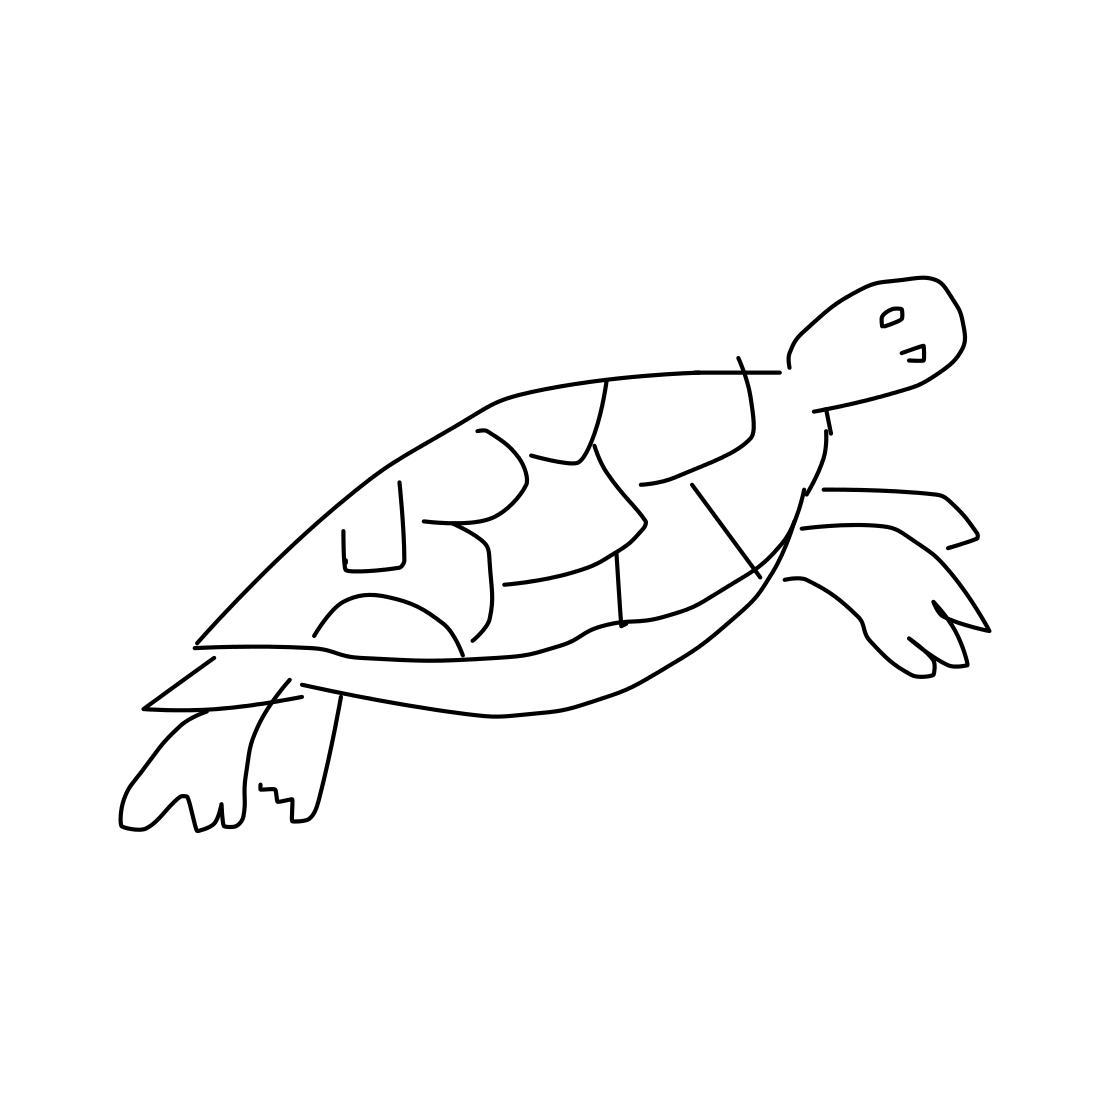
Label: sea turtle